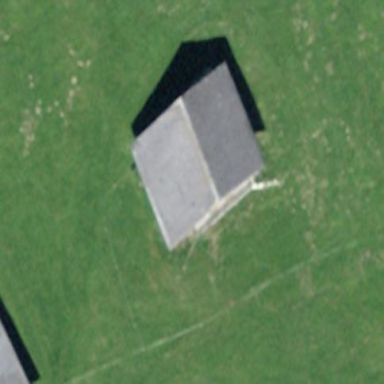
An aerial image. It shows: Barn.